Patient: sex M, age 66
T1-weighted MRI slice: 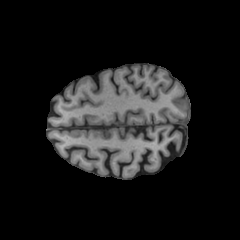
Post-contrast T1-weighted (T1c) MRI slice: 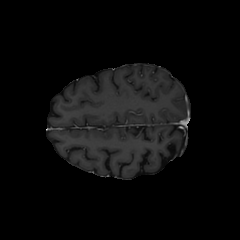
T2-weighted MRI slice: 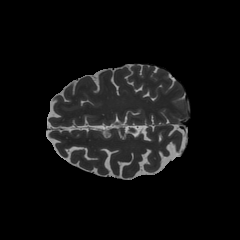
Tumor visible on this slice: no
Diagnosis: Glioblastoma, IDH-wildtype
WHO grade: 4